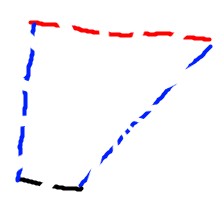
Shape: trapezoid